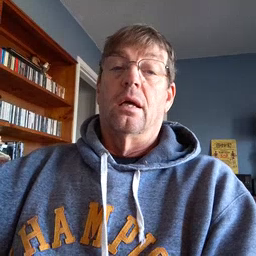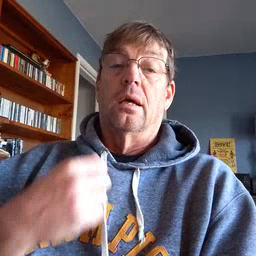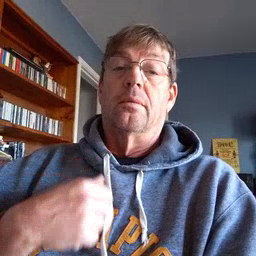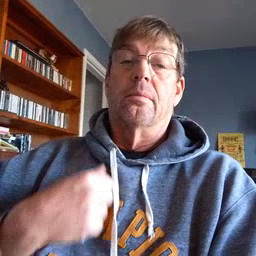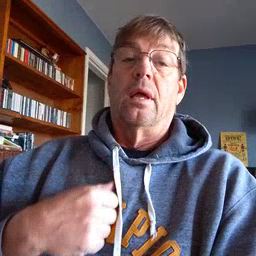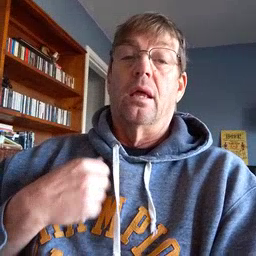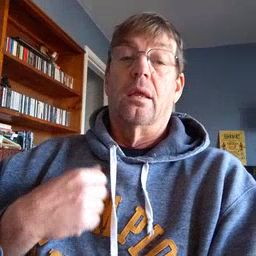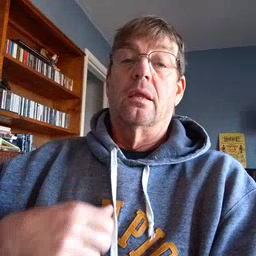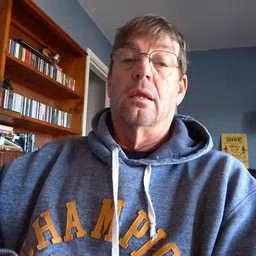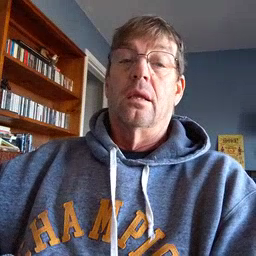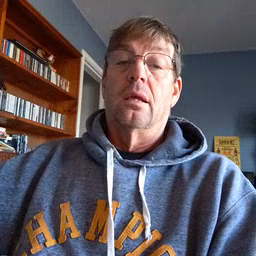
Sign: bath